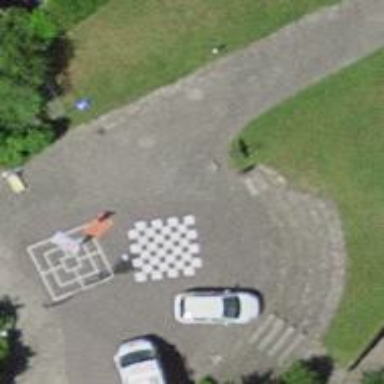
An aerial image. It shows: Square.